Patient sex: M
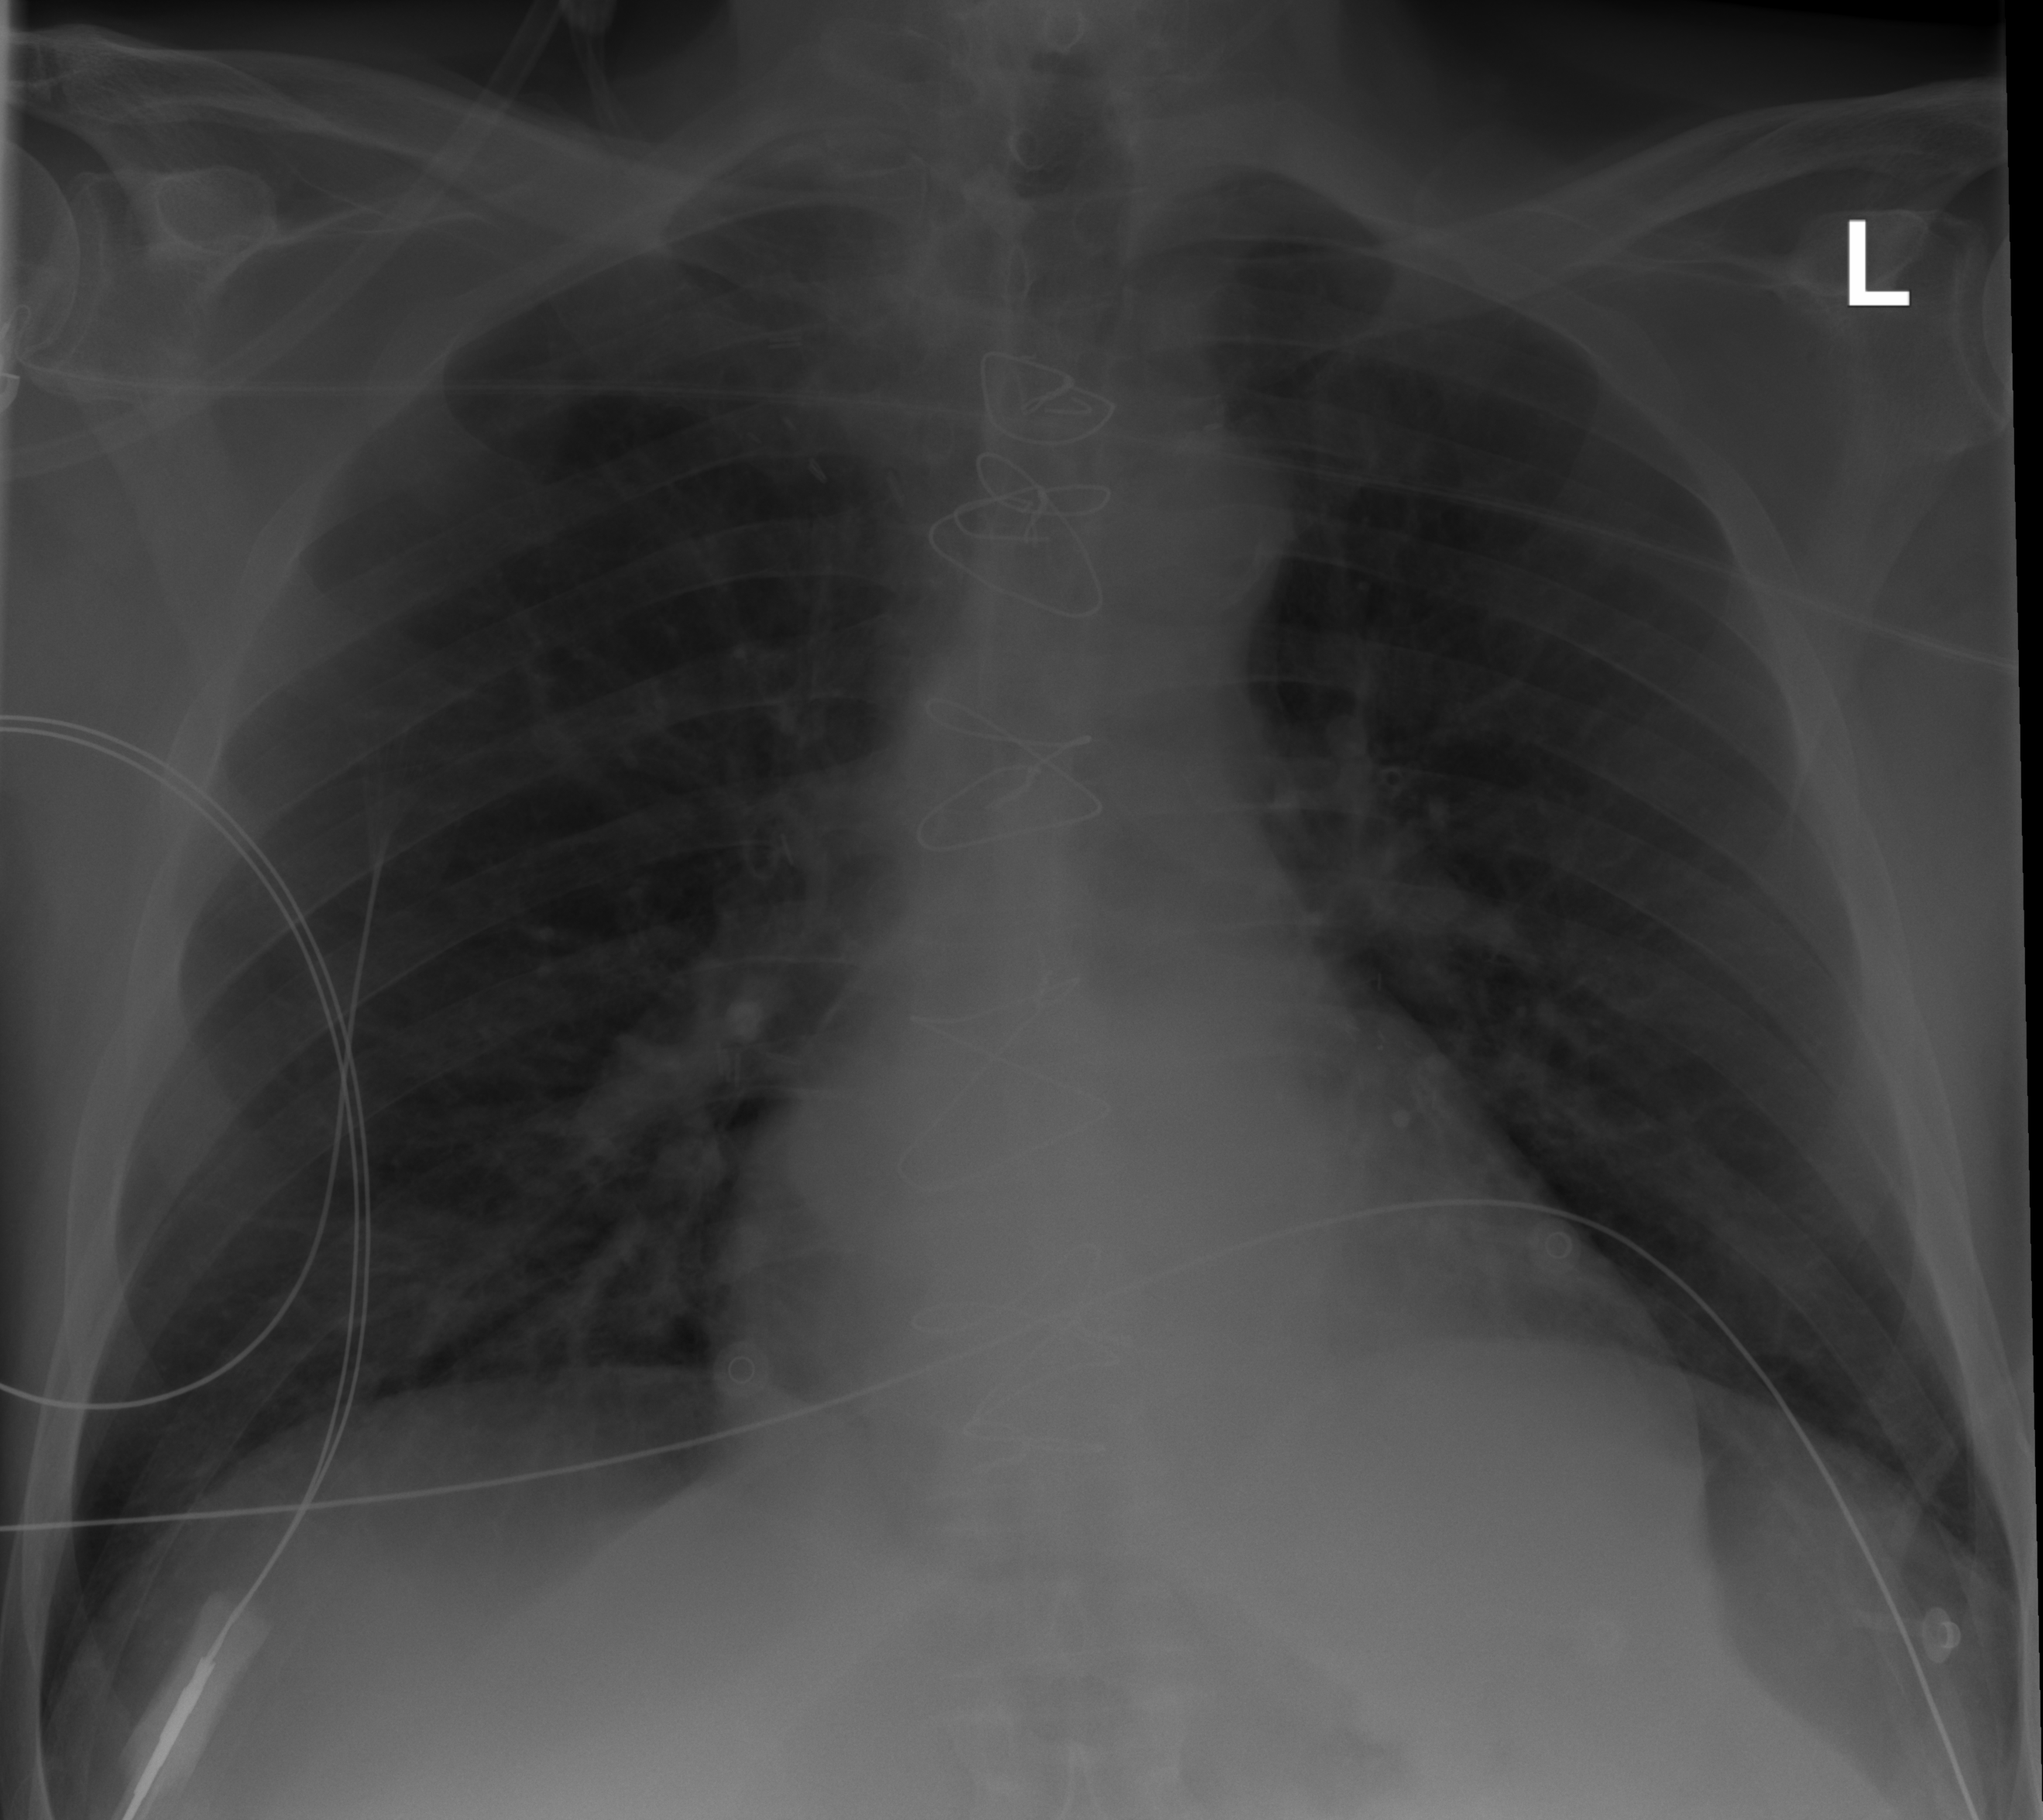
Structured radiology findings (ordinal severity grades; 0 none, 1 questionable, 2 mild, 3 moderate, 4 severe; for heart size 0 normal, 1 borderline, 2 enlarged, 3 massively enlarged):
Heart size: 1
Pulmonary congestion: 2
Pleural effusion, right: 0
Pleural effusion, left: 0
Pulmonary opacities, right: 0
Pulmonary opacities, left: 0
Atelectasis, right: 2
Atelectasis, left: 0